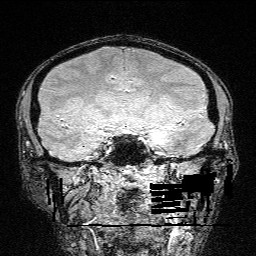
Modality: FLASH
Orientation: sagittal
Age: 23
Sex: male